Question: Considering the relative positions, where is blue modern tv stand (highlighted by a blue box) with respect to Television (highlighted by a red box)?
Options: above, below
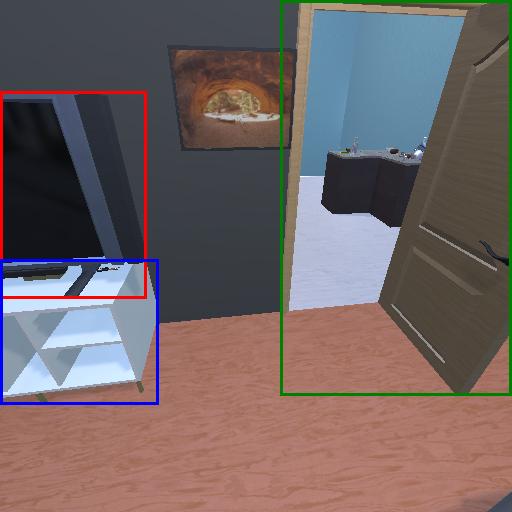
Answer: above